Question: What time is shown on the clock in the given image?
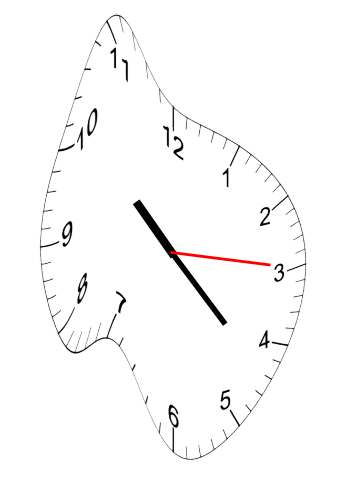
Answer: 10:22:15